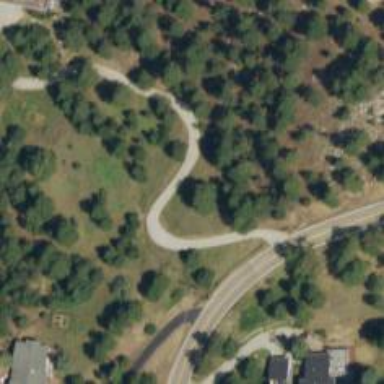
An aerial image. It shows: Driveway.